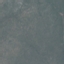
Land use / land cover class: HerbaceousVegetation